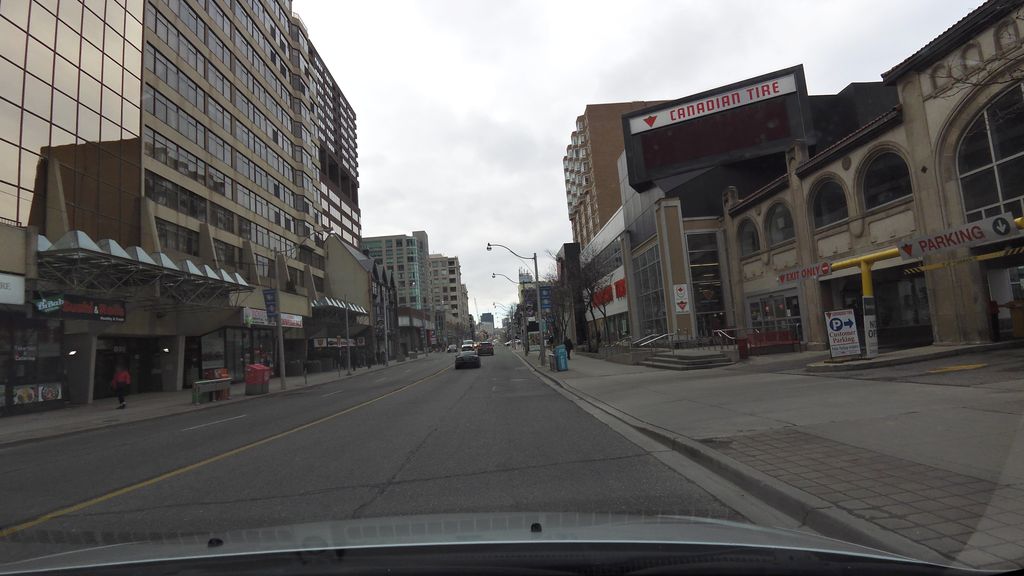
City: toronto